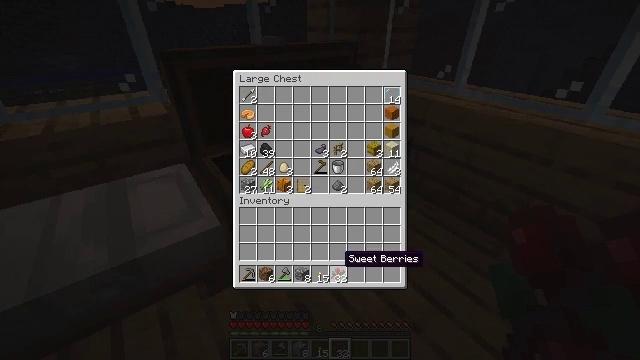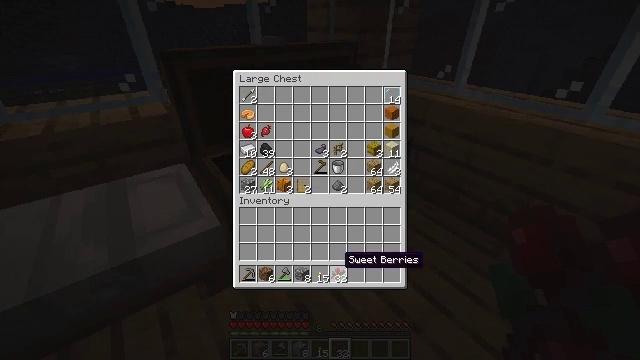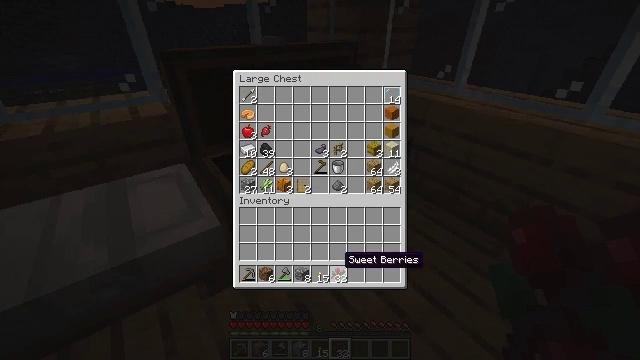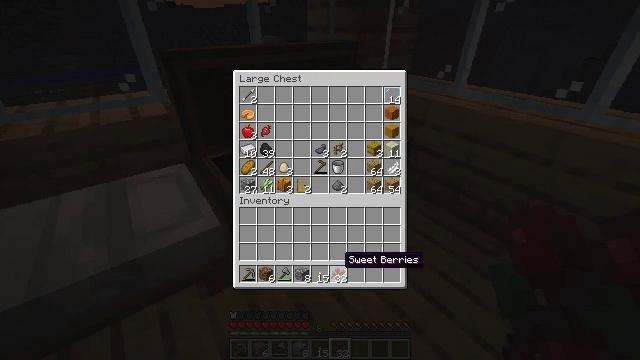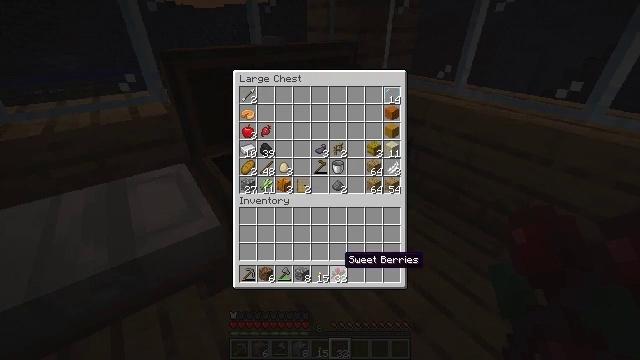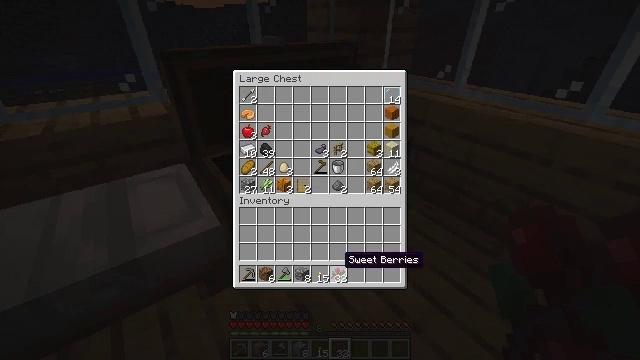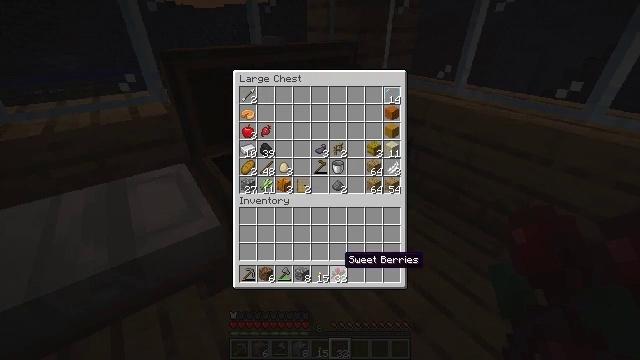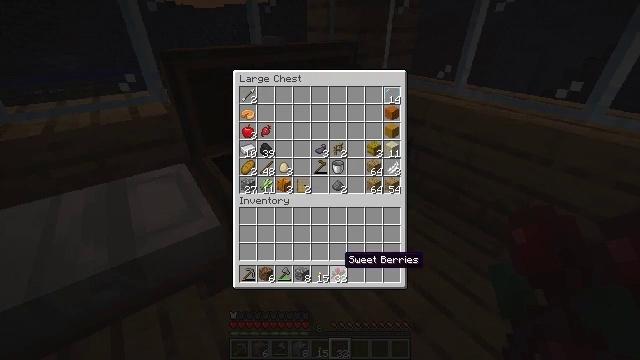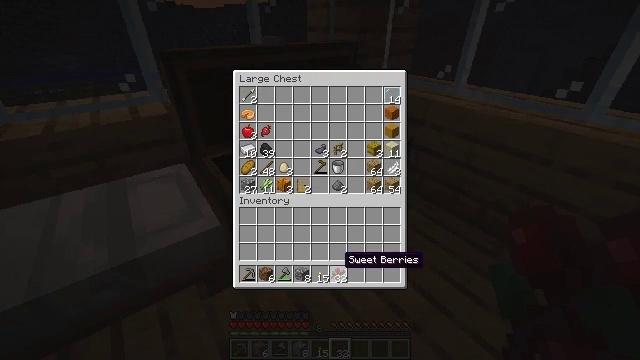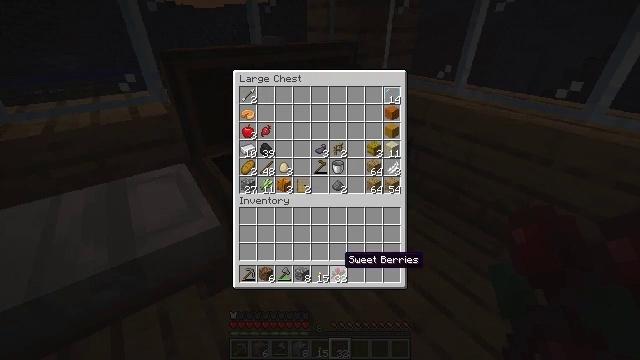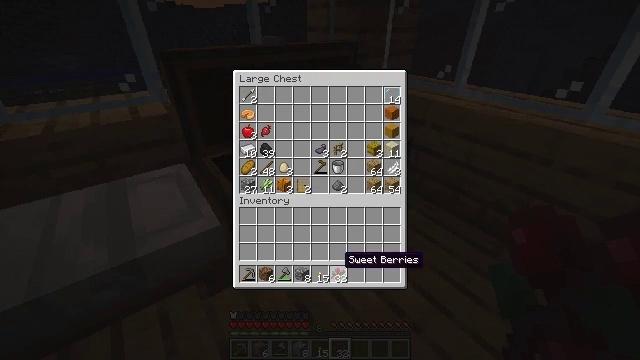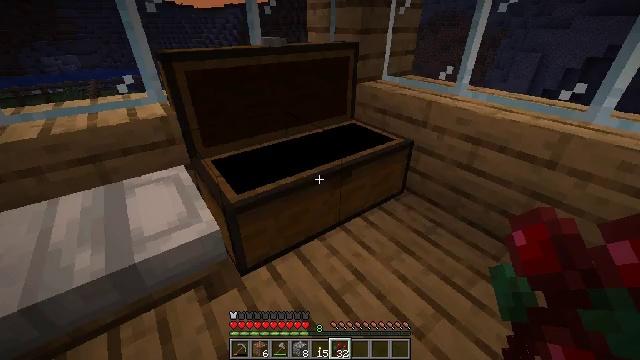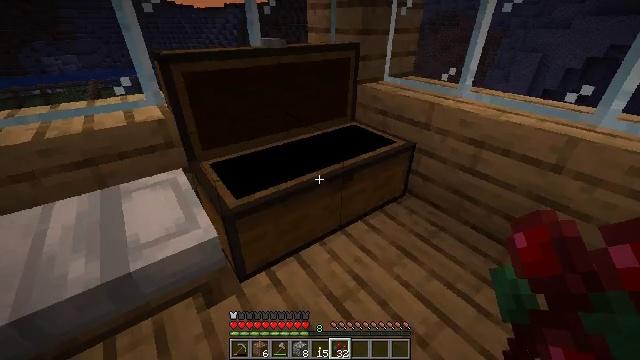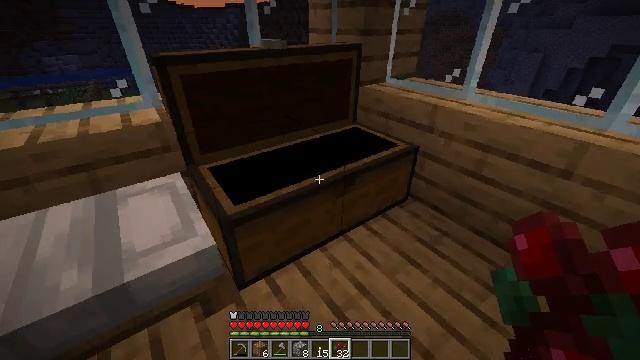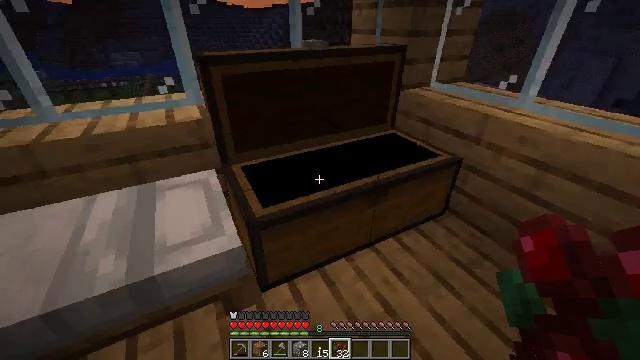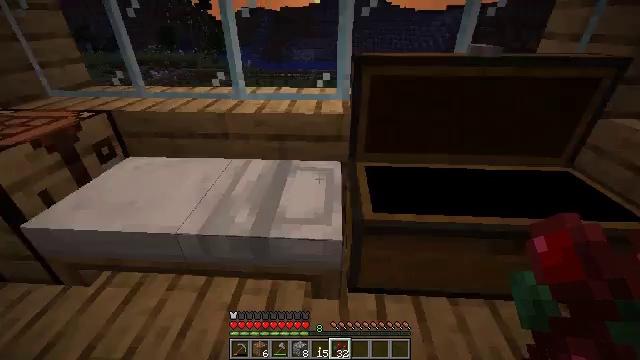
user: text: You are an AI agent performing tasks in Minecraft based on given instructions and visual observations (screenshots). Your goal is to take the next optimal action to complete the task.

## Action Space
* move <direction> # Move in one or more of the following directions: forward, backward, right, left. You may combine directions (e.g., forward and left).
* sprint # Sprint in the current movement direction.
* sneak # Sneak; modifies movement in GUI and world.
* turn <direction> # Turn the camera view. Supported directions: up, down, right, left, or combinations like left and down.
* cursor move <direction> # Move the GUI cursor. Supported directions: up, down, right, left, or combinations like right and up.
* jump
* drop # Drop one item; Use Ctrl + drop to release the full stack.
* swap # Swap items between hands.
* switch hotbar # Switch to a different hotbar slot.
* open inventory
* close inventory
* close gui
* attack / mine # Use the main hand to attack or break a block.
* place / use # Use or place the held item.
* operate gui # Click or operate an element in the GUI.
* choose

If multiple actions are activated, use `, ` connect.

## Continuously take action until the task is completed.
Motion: motion action
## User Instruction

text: Create a shield using the crafting table.
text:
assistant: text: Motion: no_op
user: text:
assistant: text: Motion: no_op
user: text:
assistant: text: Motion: no_op
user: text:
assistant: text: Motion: no_op
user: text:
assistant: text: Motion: no_op
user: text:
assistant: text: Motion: no_op
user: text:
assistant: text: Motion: no_op
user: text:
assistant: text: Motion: no_op
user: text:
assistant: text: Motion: no_op
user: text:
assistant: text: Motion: no_op
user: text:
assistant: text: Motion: no_op
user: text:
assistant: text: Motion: close gui
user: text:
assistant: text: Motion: open inventory
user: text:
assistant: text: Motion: turn left
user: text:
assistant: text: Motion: turn left
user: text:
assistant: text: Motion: turn left and up
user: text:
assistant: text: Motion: no_op
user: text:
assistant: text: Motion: use / place
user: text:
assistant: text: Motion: use / place
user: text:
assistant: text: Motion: use / place
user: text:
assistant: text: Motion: use / place
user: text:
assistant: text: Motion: no_op
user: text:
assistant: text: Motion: no_op
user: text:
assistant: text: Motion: no_op
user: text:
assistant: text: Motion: no_op
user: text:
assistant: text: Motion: no_op
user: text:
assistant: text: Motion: no_op
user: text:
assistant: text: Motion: turn down
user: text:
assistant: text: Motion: turn left and down
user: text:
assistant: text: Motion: turn left and down